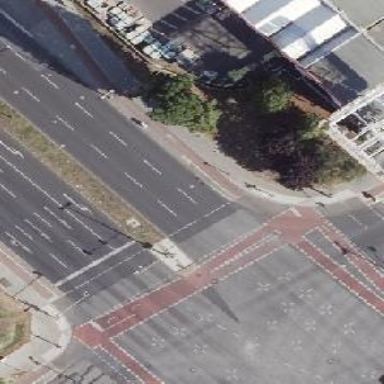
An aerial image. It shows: Road crossing with traffic signals.